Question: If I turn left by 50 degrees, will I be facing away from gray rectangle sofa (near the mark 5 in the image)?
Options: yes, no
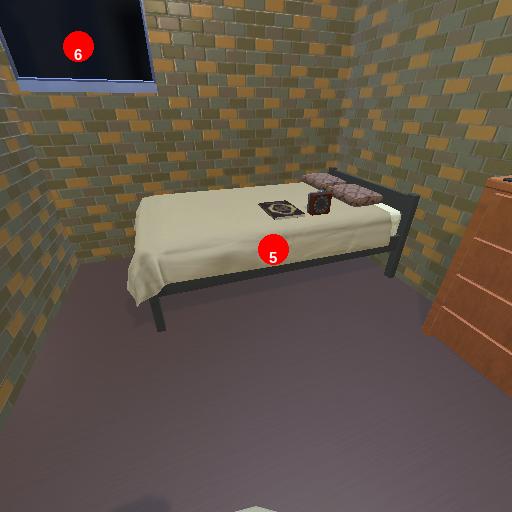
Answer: yes